Interaction volume radius: 5 \u00c5
Interaction volume height: 25 \u00c5
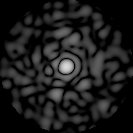
Disorder parameter: 0.8134